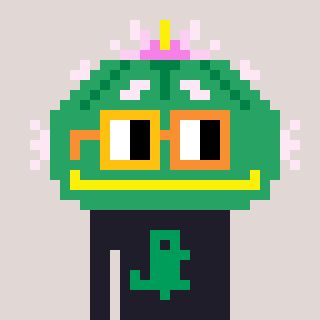
a pixel art character with square yellow and orange glasses, a peyote-shaped head and a grayscale-colored body on a warm background